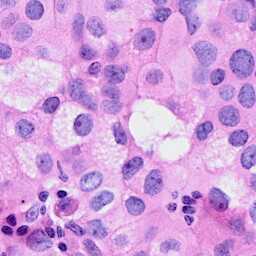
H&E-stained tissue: Breast